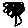
Label: tree